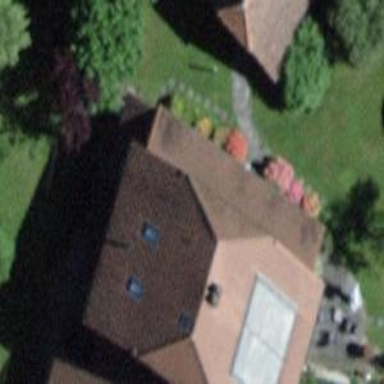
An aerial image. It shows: Residential building.